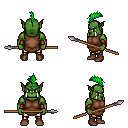
a pixel art fantasy rpg character, male body template, orc, green skin, brown tunic, gold greaves, green mohawk hairstyle, cloth bracers, brown shoes, spear, four views (front, back, left, right), 2x2 character sprite sheet, small pixel art, hard edges, no anti-aliasing